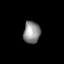
Tissue: lung
Cell type: Epithelial cells
Senescence score: 0.1875
Nuclear area (px): 365
Mean DAPI intensity: 139.29